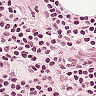
Metastatic tissue present: no